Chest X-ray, PA view. Patient: 4 years old, sex F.
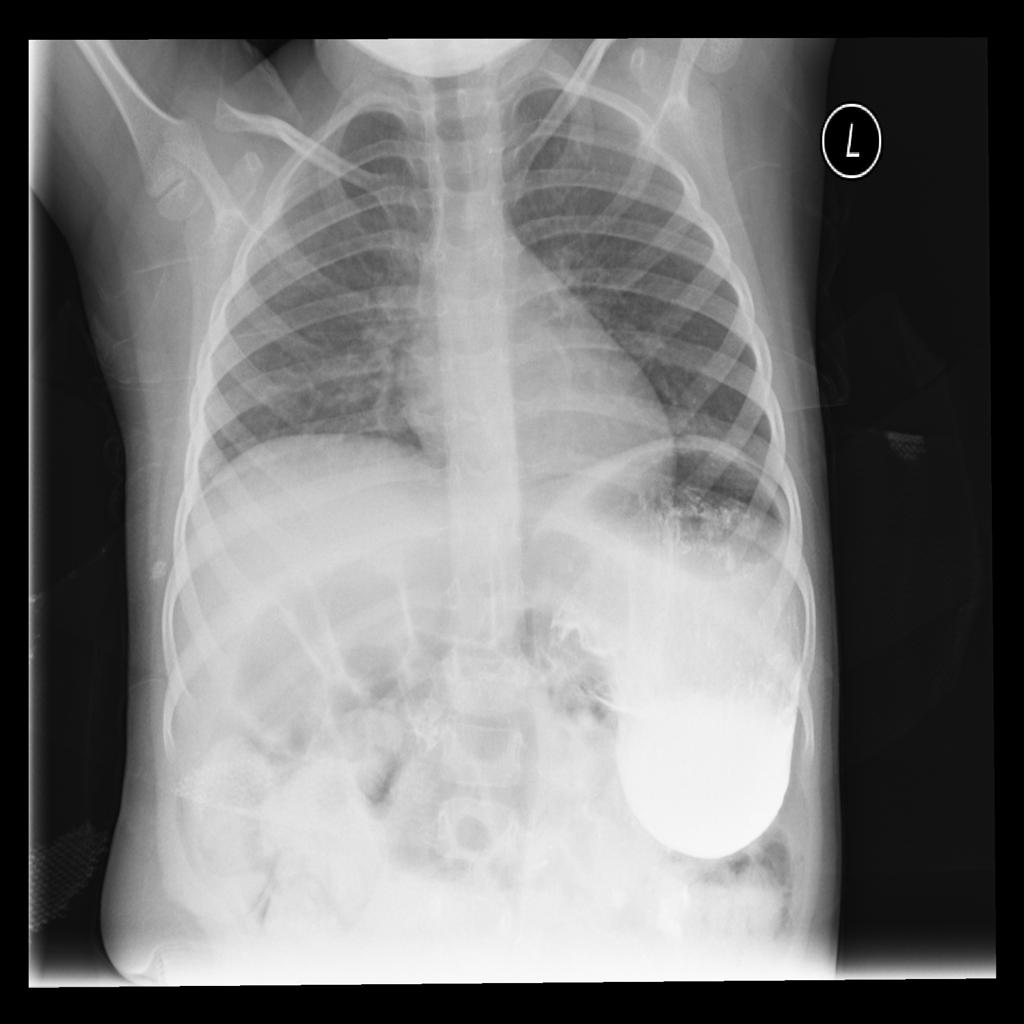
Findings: No Finding